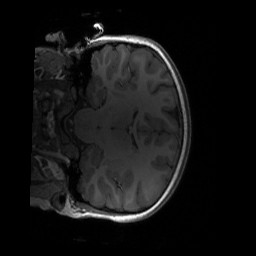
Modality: T1w
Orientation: coronal
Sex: female
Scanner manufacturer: siemens
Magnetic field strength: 3 T
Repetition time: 1.9 s
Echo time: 0.00243 s